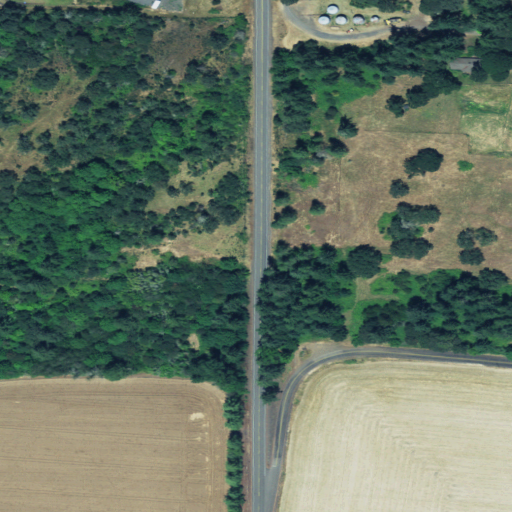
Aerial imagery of slope(s) in Oregon named Leffler Grade containing pasture, cultivated crops, low intensity development, open development, woody wetlands, and medium intensity development